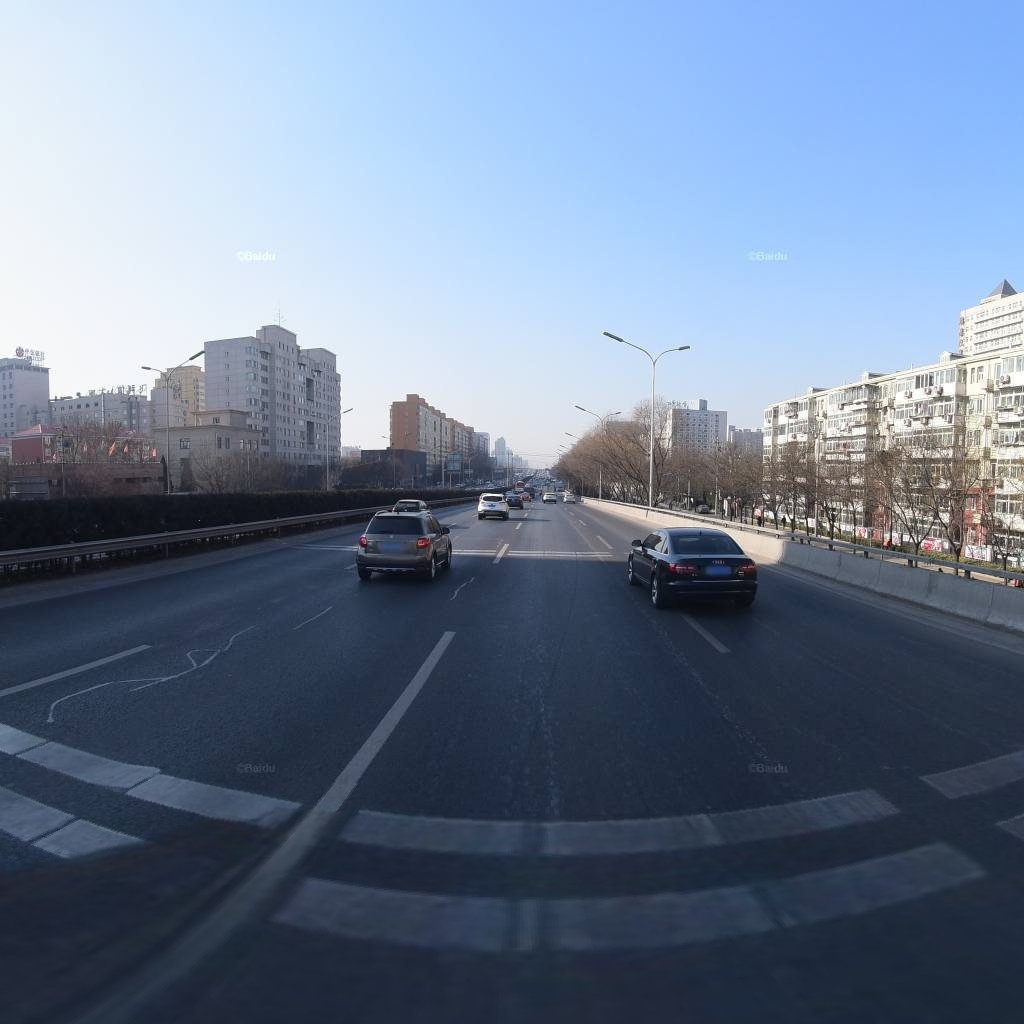
Region: Haidian
Road damage annotations: longitudinal patch, longitudinal patch, longitudinal patch, longitudinal patch